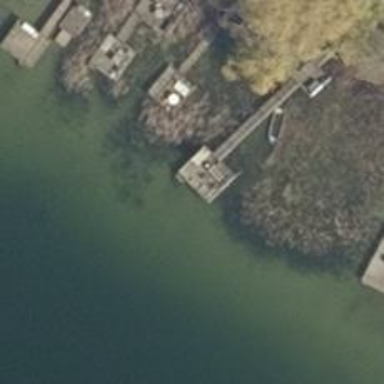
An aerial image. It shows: Man-made pier.